Field crop: maize
Growth stage: 2
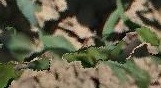
Species: maize